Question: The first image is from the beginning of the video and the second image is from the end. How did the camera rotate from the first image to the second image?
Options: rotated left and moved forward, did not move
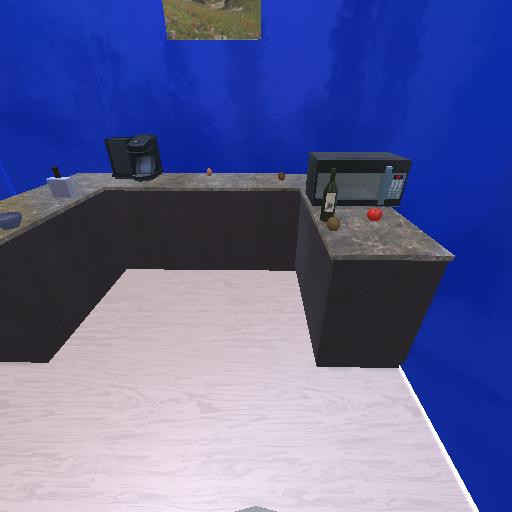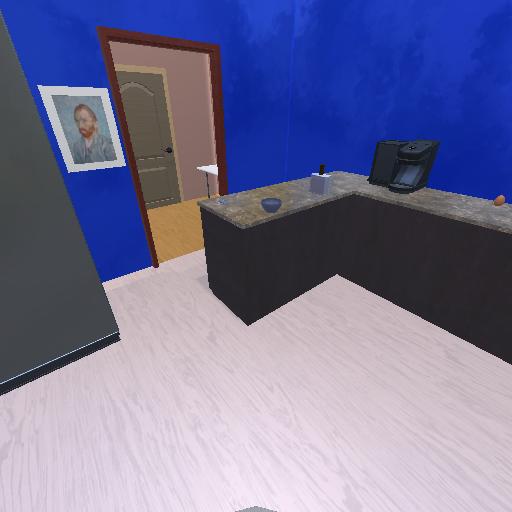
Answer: rotated left and moved forward